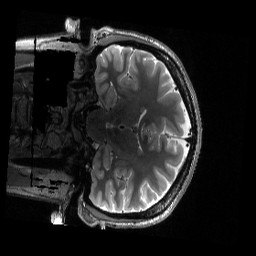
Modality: T2w
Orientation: coronal
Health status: healthy
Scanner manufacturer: siemens
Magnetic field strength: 3 T
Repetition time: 3.2 s
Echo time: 0.563 s